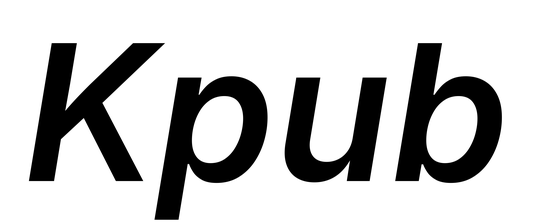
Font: Inter-Italic_SemiBold_Italic